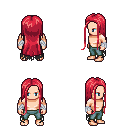
a pixel art fantasy rpg character, male body template, human, light skin, black tattered cape, teal pants, ruby red extra-long hairstyle, white cloth bandages, four views (front, back, left, right), 2x2 character sprite sheet, small pixel art, hard edges, no anti-aliasing